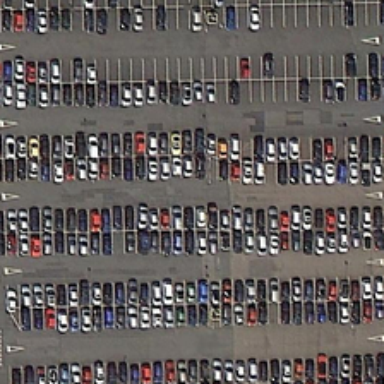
Many cars in different colors are in a large parking lot with some empty parking spaces .